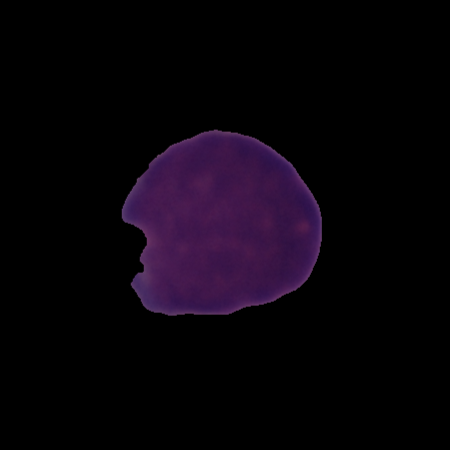
Label: cancer